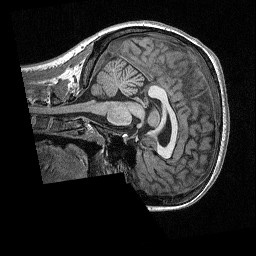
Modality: T1w
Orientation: sagittal
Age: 28
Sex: female
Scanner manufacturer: siemens
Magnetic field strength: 3 T
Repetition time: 2.3 s
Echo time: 0.00298 s